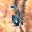
Label: 2